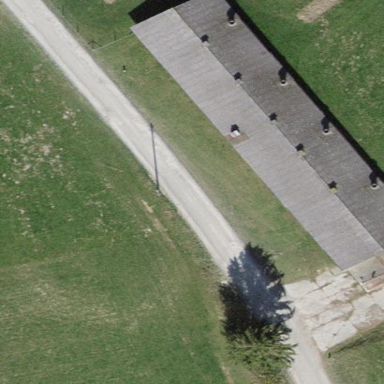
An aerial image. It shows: Stable building.